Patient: sex M, age 67
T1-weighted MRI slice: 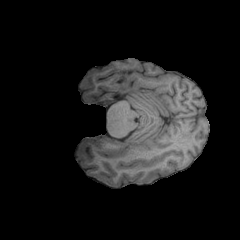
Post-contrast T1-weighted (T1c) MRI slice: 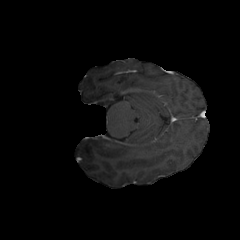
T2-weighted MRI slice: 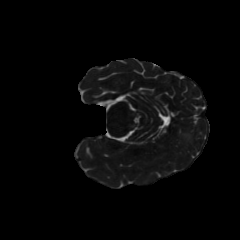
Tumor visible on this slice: no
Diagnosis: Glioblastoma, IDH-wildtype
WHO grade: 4